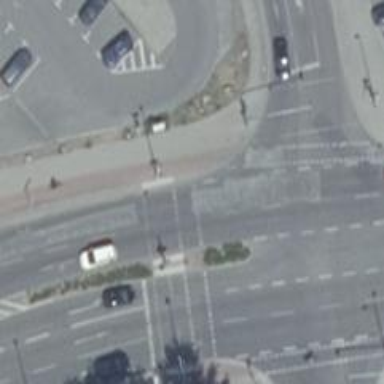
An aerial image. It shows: Road crossing with traffic signals and central island.